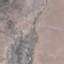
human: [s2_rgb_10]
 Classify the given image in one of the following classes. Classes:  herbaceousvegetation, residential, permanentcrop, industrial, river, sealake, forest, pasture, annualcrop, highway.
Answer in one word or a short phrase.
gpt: HerbaceousVegetation